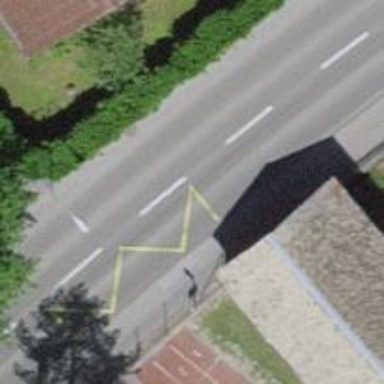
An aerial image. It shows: Bus stop with designated public transport stop position.